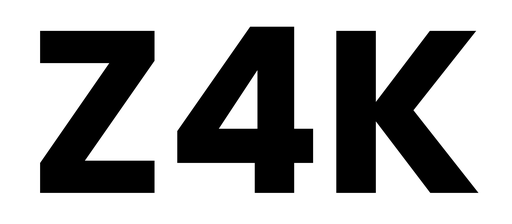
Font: Poppins-Bold